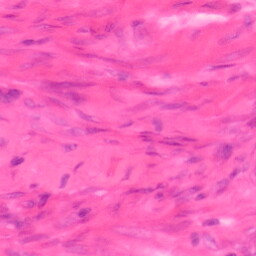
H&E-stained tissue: Colon